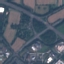
Land use / land cover class: Highway